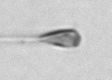
Label: Asterionellopsis_glacialis